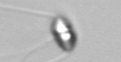
Label: Chaetoceros